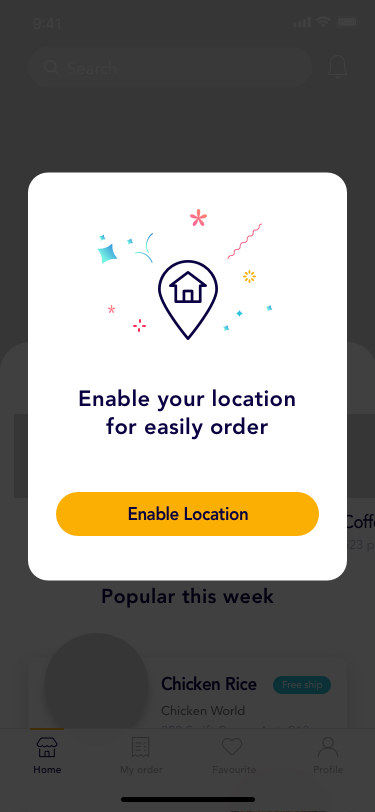
Text in this UI design:
Search
Search
Top categories
Burgers
1126 places
American
142 places
Pizza
365 places
523 places
Coffee
Popular this week
Chicken Rice
882 Swift Courts Apt. 918
Chicken World
Free ship
Home
My order
Favourite
Profile
Enable Location
Enable your location
for easily order